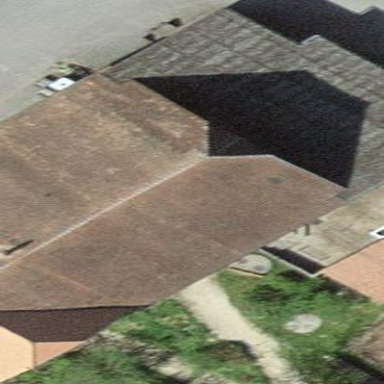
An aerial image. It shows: Farm building.